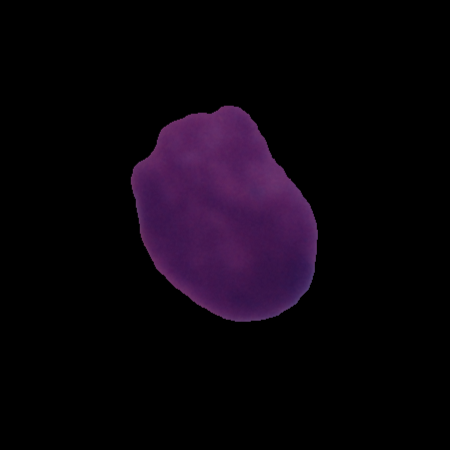
Label: cancer